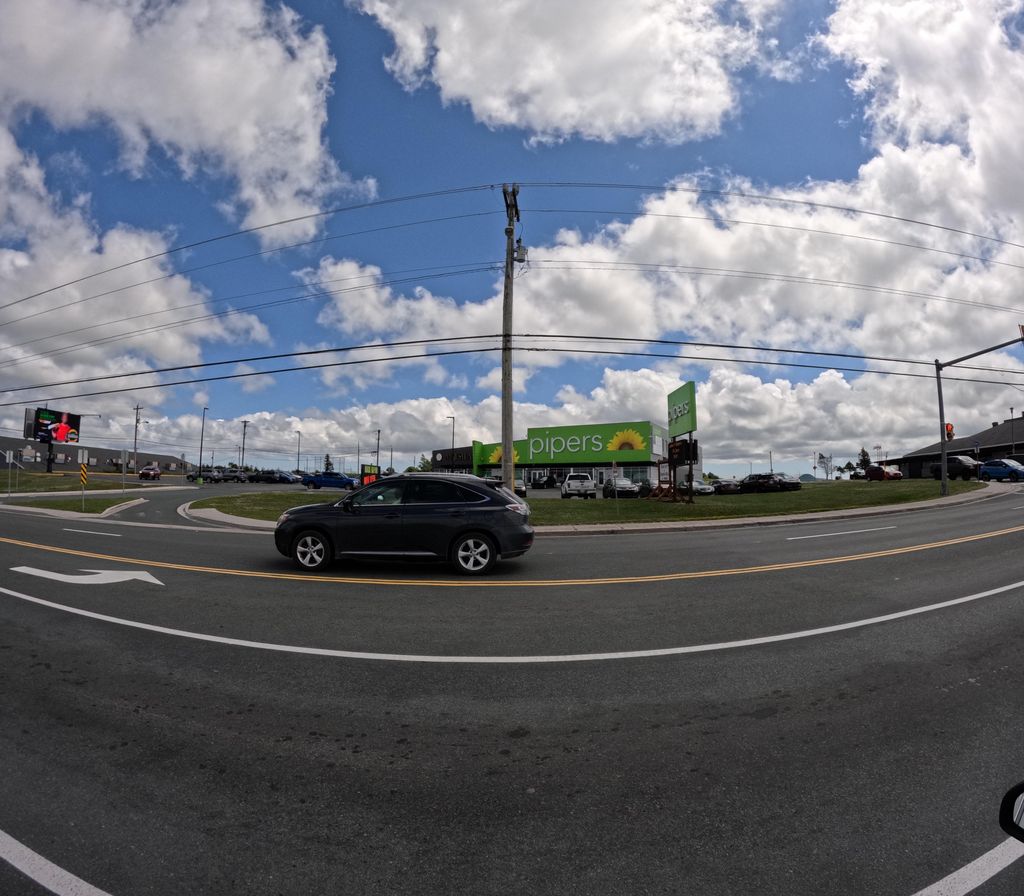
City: st_johns